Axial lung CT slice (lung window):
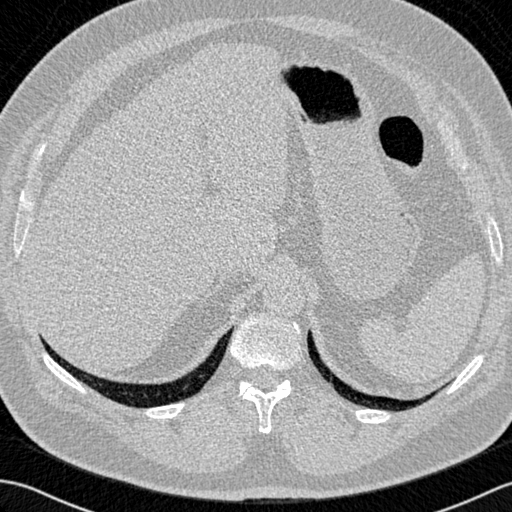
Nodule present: no